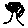
Label: tree